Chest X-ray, PA view. Patient: 70 years old, sex M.
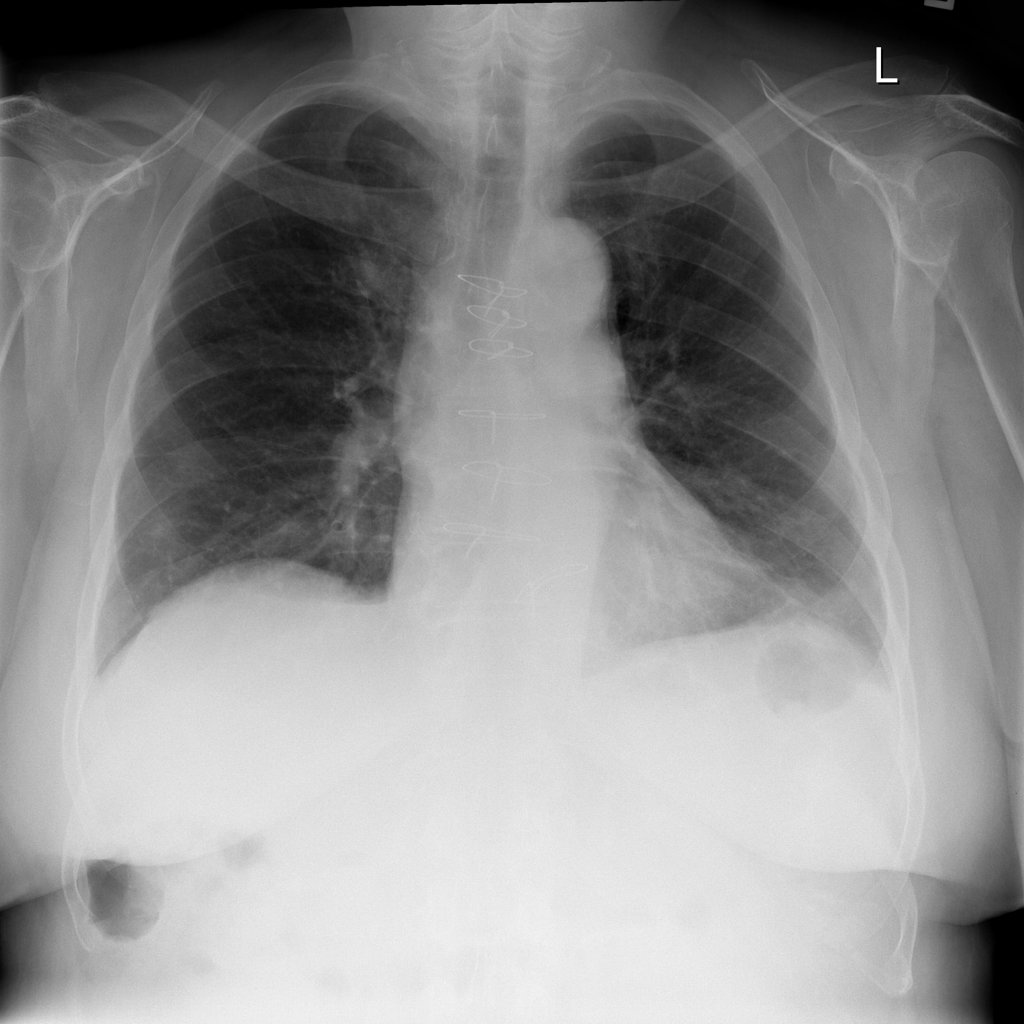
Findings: Atelectasis